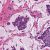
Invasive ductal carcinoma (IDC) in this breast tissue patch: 1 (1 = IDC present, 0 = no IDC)